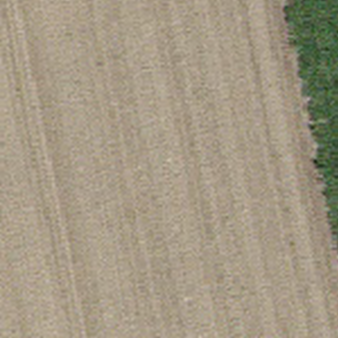
Label: other